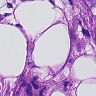
Metastatic tissue present: yes